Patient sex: M
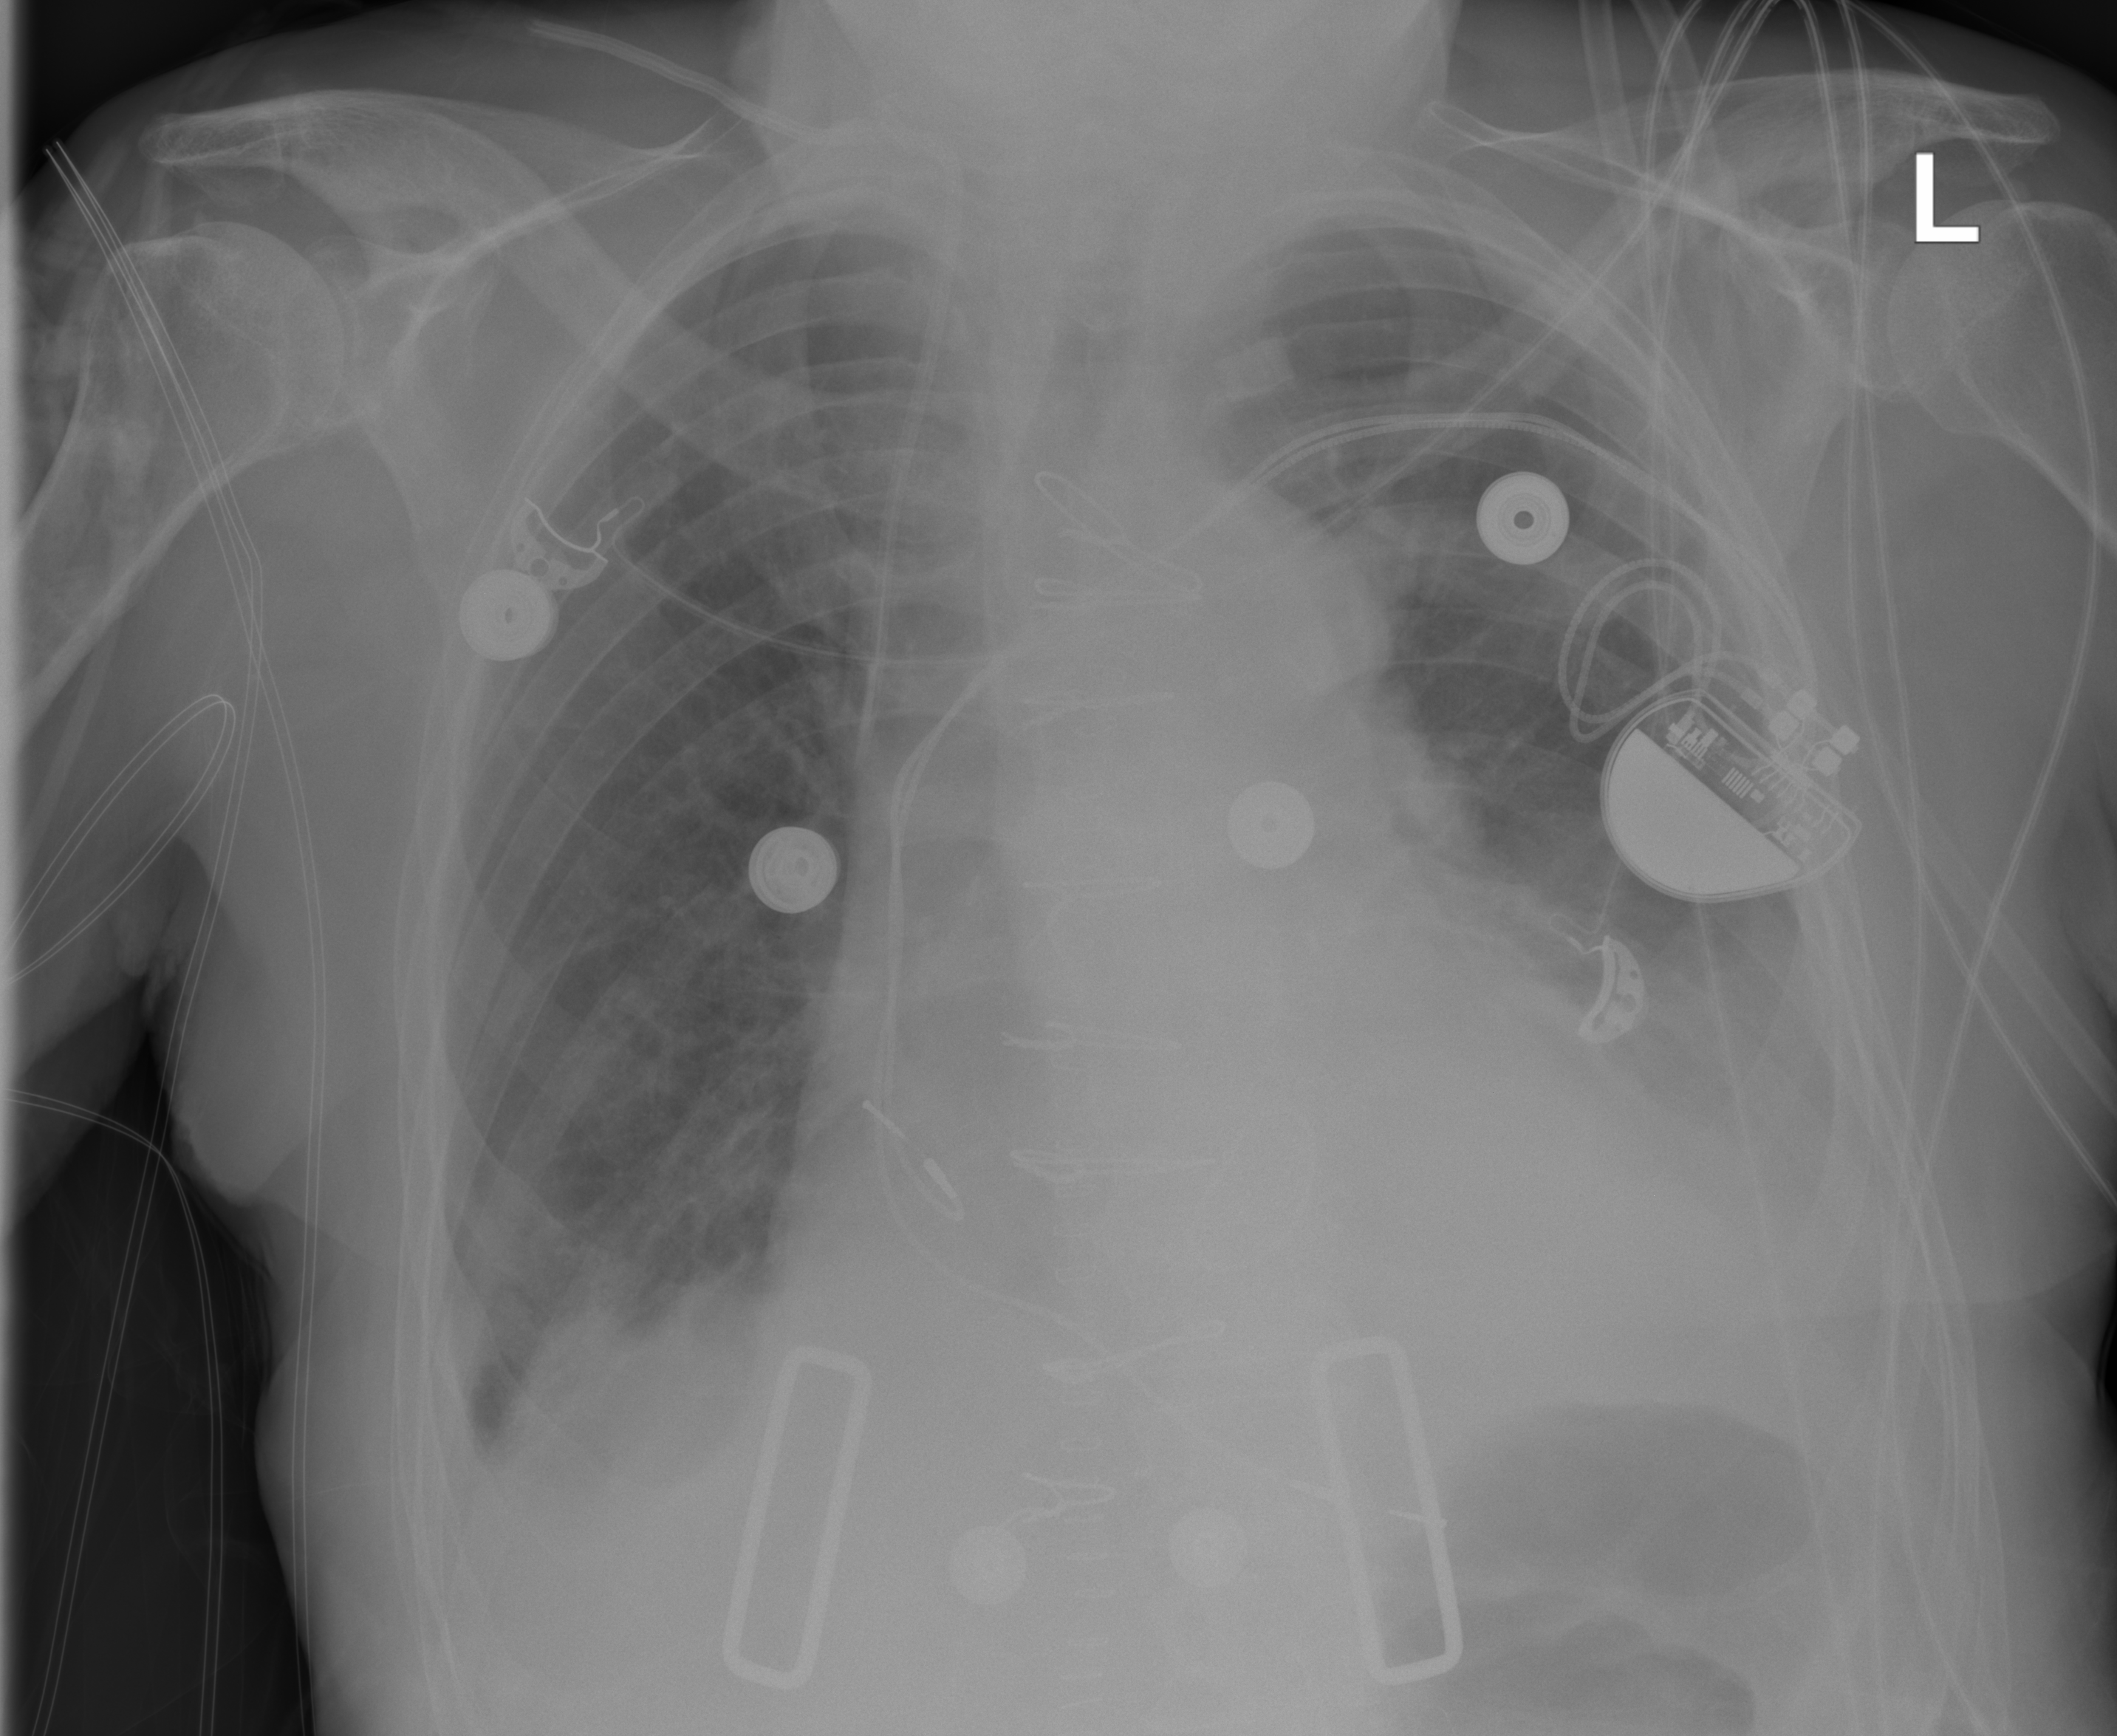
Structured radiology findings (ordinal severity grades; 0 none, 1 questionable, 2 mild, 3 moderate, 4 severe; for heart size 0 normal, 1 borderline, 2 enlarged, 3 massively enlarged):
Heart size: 2
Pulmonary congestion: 2
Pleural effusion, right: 2
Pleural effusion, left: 2
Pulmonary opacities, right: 0
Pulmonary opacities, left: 0
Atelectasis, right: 2
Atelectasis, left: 2